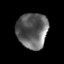
Tissue: prostate
Cell type: T cells
Senescence score: 0.3619
Nuclear area (px): 1068
Mean DAPI intensity: 97.344